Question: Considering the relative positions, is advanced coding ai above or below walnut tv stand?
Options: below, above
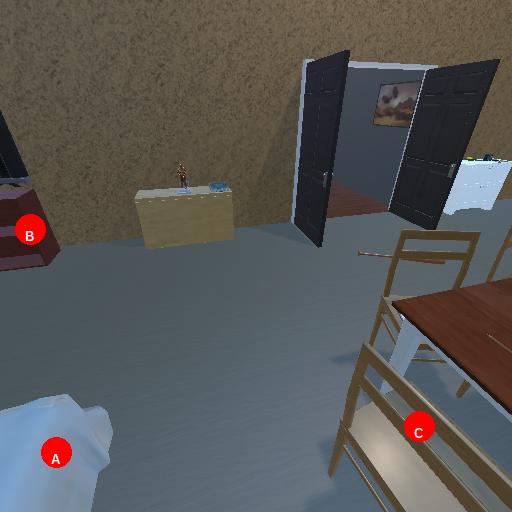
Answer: below